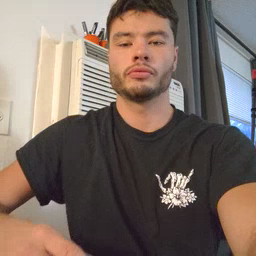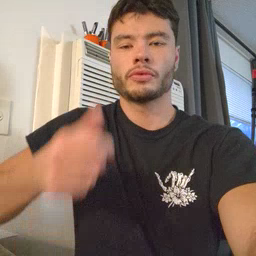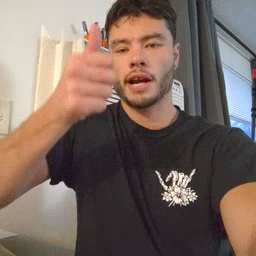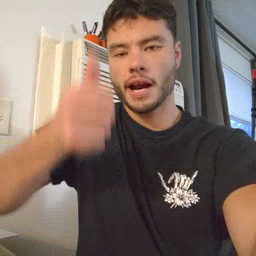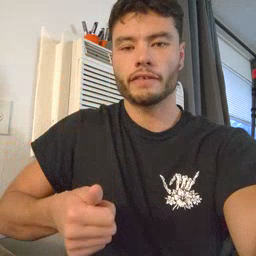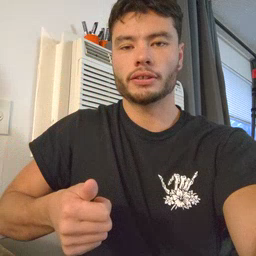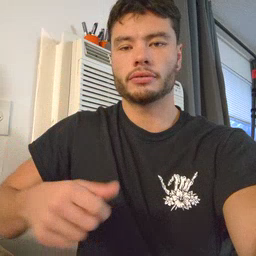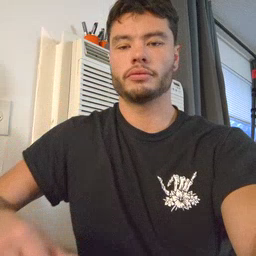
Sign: every